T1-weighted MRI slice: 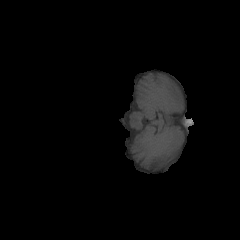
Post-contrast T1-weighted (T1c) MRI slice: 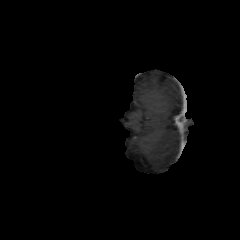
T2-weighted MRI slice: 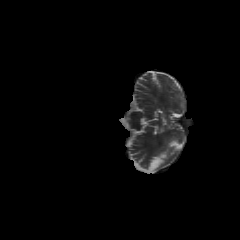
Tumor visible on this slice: no